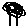
Label: tree